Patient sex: M
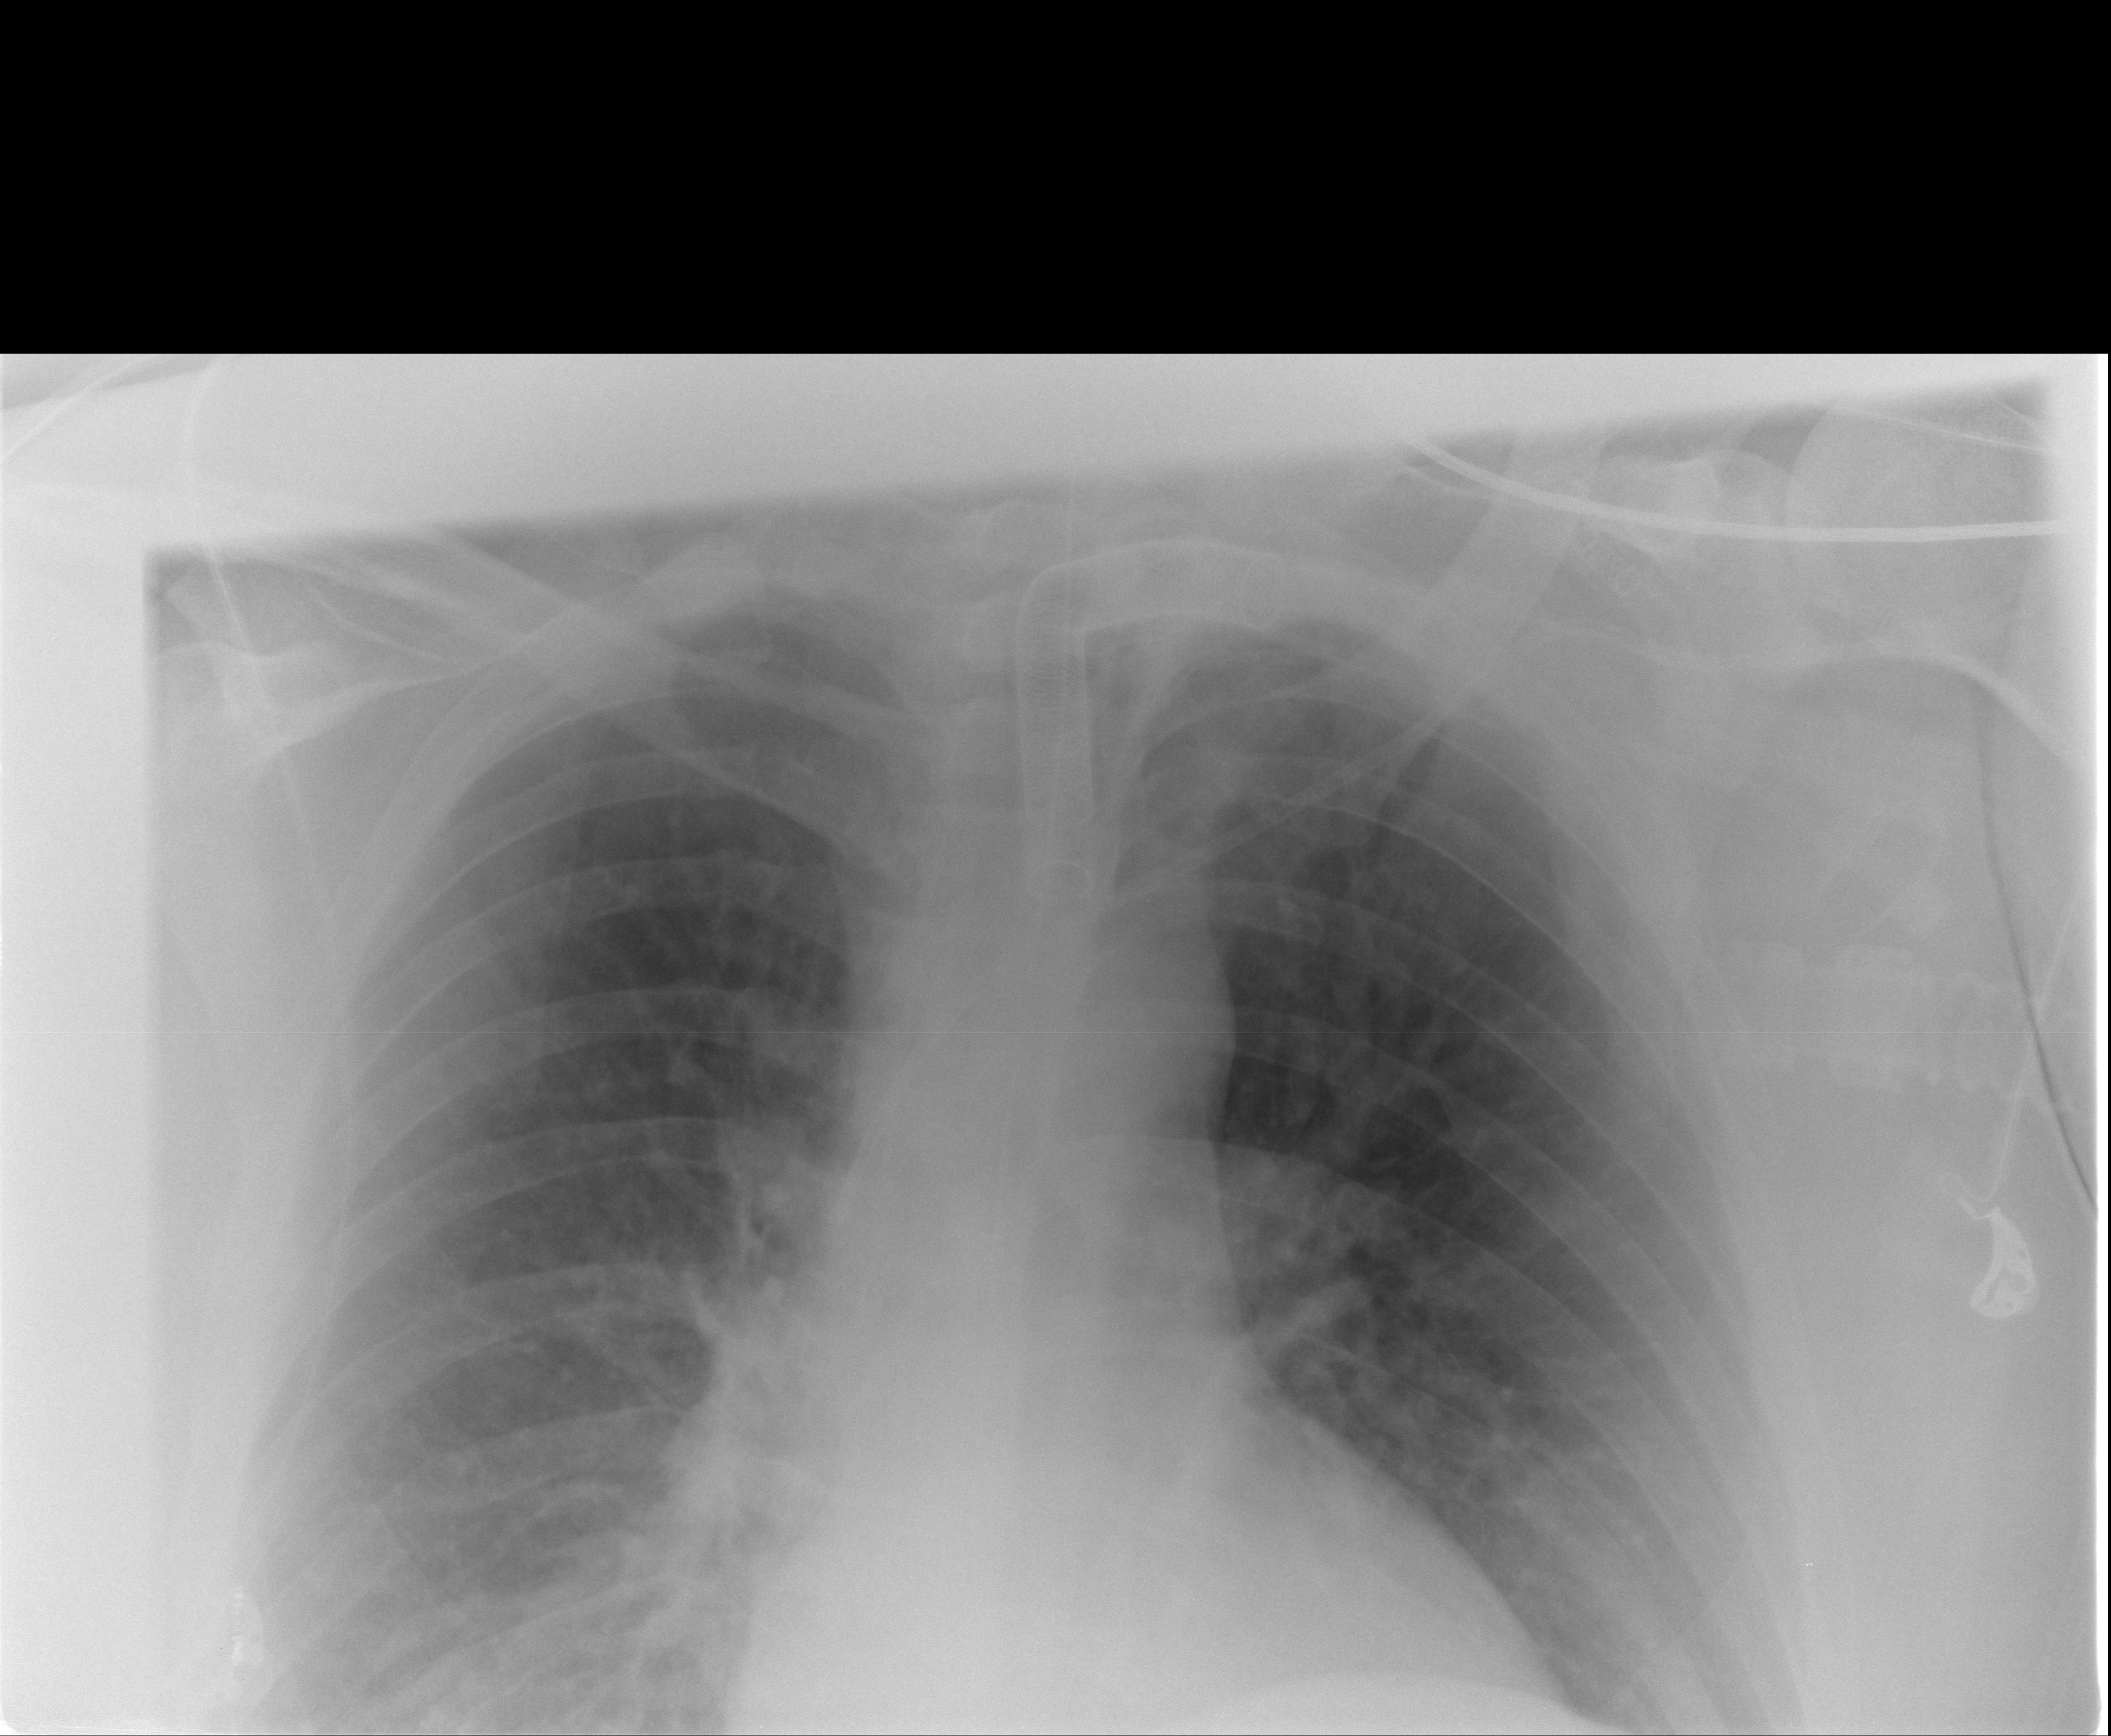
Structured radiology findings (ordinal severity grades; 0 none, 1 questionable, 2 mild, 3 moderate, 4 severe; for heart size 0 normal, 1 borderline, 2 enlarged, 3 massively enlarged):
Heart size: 0
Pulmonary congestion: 0
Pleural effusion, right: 0
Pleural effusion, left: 0
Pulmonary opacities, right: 0
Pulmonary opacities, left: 0
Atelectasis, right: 2
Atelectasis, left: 2